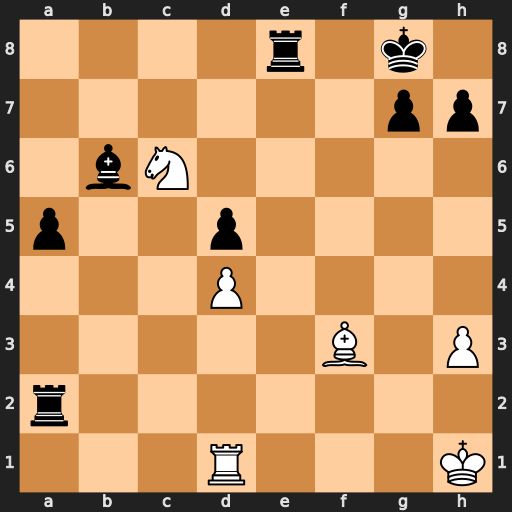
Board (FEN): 4r1k1/6pp/1bN5/p2p4/3P4/5B1P/r7/3R3K
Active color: w
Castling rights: -
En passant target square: -
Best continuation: Bxd5+ Kh8 Bxa2